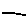
Label: line